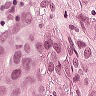
Metastatic tissue present: yes